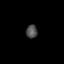
Tissue: skin
Cell type: Epithelial cells
Senescence score: 0.2035
Nuclear area (px): 143
Mean DAPI intensity: 79.895